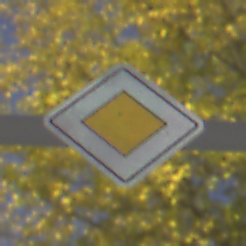
Verkehrszeichen: Vorfahrtsstrasse
Umgebung: Outdoor, Urban
Tageszeit: SunriseSunset
Wetter: PartlyCloudy
Licht: Natural
Jahreszeit: Autumn
Kontrast: HighContrast